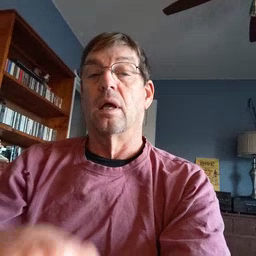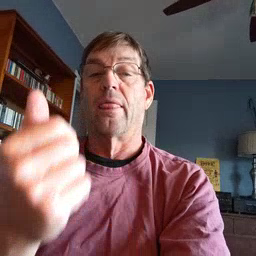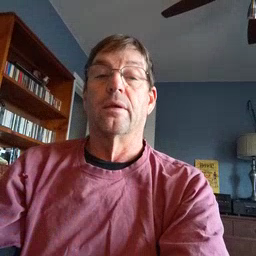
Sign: another